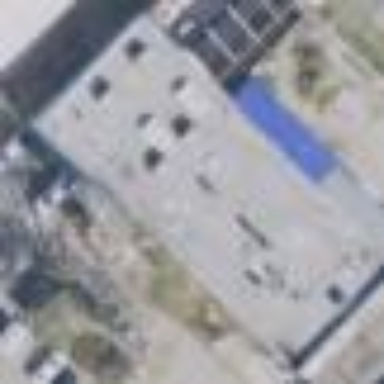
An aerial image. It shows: Building that is nightclub.